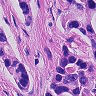
Metastatic tissue present: yes